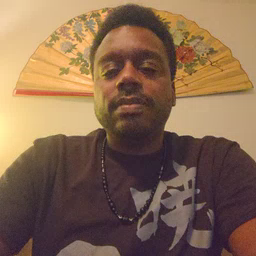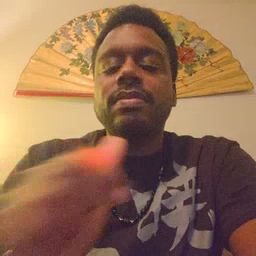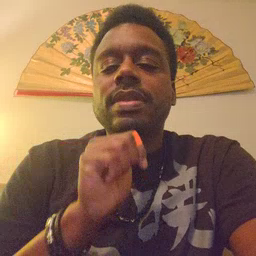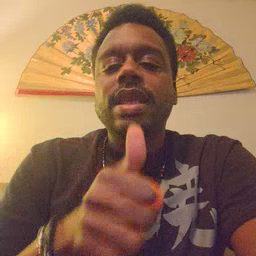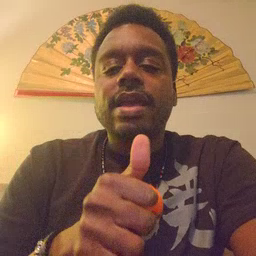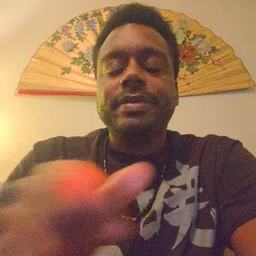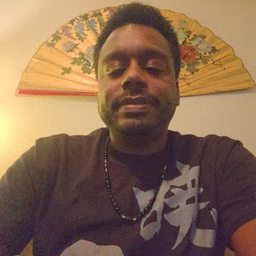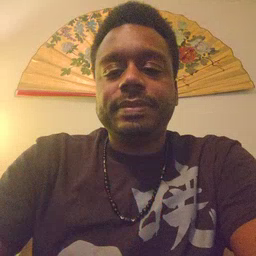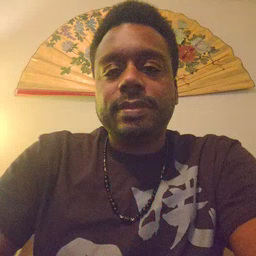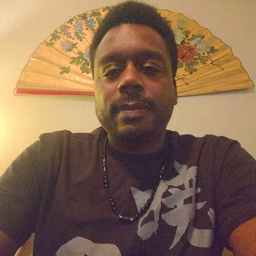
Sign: not